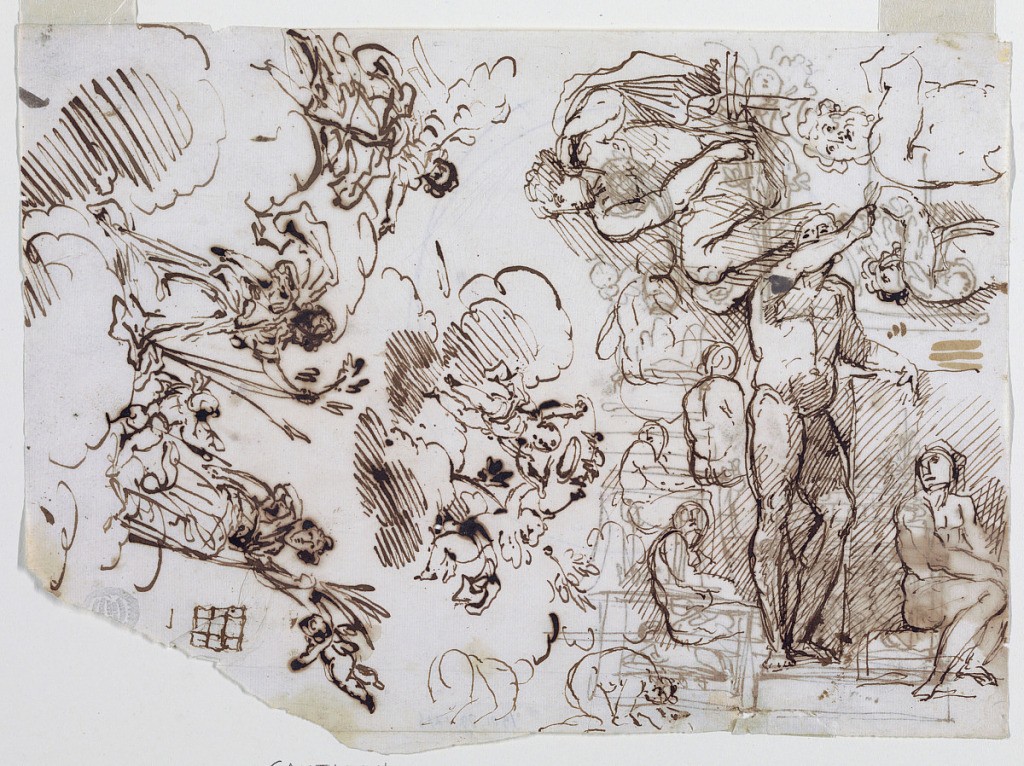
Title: Figural Studies
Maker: Giuseppe Bernardino Bison, Italian, 1762 - 1844
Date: ca. 1800
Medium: Pen and bistre on paper
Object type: Drawing
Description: Sketches of angels and saints. Two putti hold aloft a cardinal's hat. A group of nude figures.